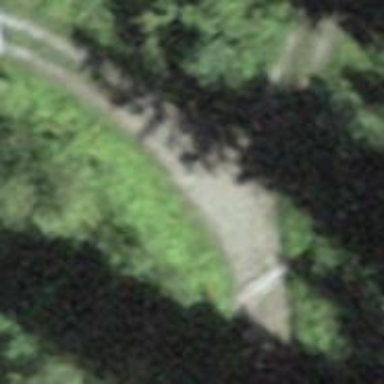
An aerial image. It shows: Backcountry hiking path with trail suitable for hiking.